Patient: sex M, age 59
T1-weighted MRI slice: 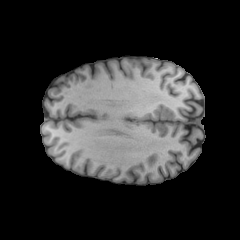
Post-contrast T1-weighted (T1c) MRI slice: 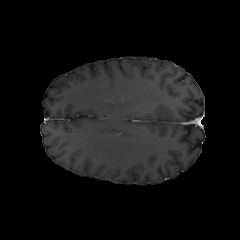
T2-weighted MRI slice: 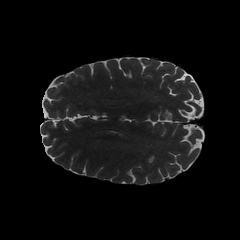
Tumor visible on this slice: no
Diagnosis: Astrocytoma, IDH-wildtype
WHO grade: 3